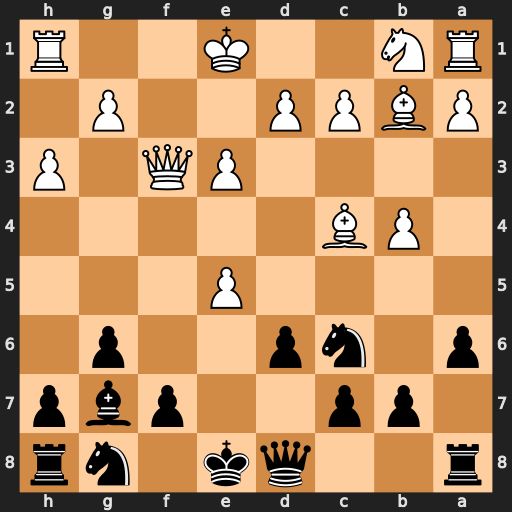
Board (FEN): r2qk1nr/1pp2pbp/p1np2p1/4P3/1PB5/4PQ1P/PBPP2P1/RN2K2R
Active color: b
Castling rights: KQkq
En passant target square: -
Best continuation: Qh4+ g3 Qxc4 e6 f6